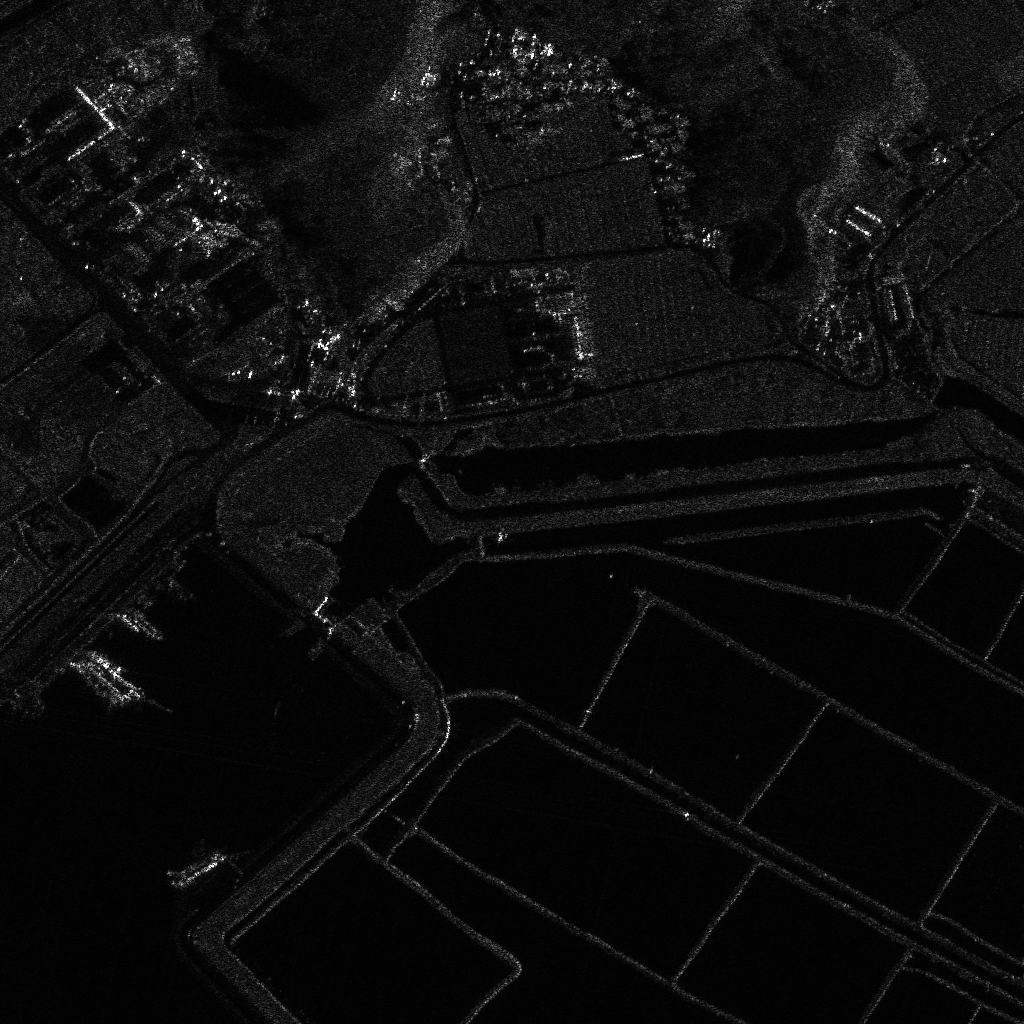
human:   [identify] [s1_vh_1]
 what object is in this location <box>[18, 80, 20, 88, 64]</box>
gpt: <ref>1 large fishing at the bottom left</ref>